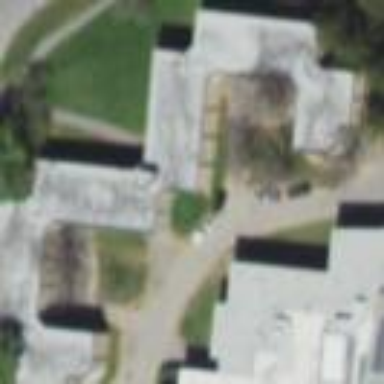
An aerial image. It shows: Dormitory building.